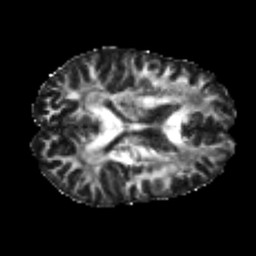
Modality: FA
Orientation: axial
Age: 24
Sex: male
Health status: healthy
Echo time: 0.074 s